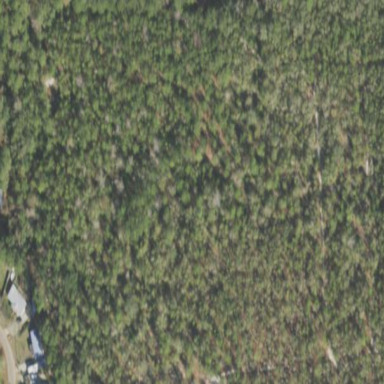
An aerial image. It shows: Woodland with needle-leaved trees.